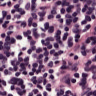
Metastatic tissue present: no